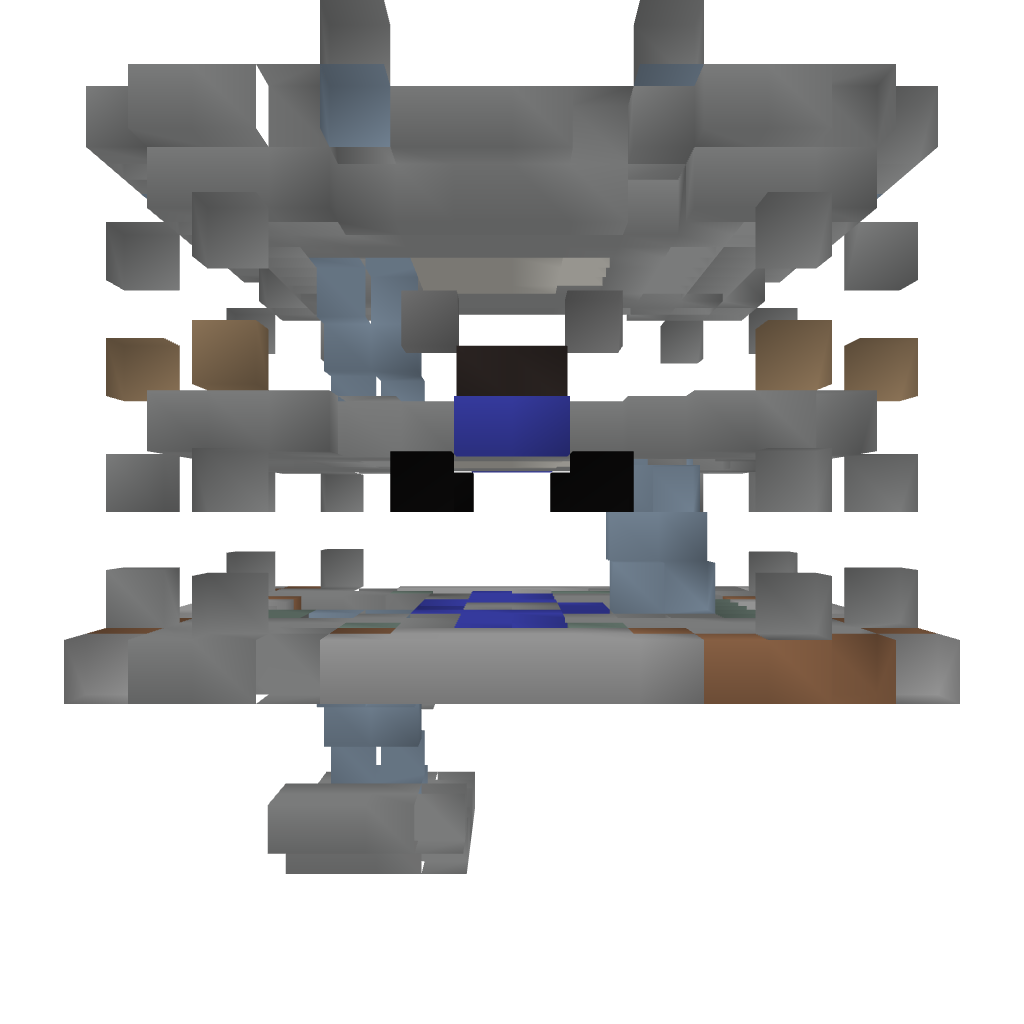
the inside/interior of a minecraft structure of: PvP Tower [Blue]